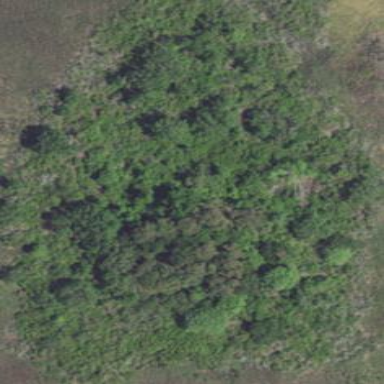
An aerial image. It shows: Beautiful woodland area.